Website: crate-barrel
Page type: newsletter-management
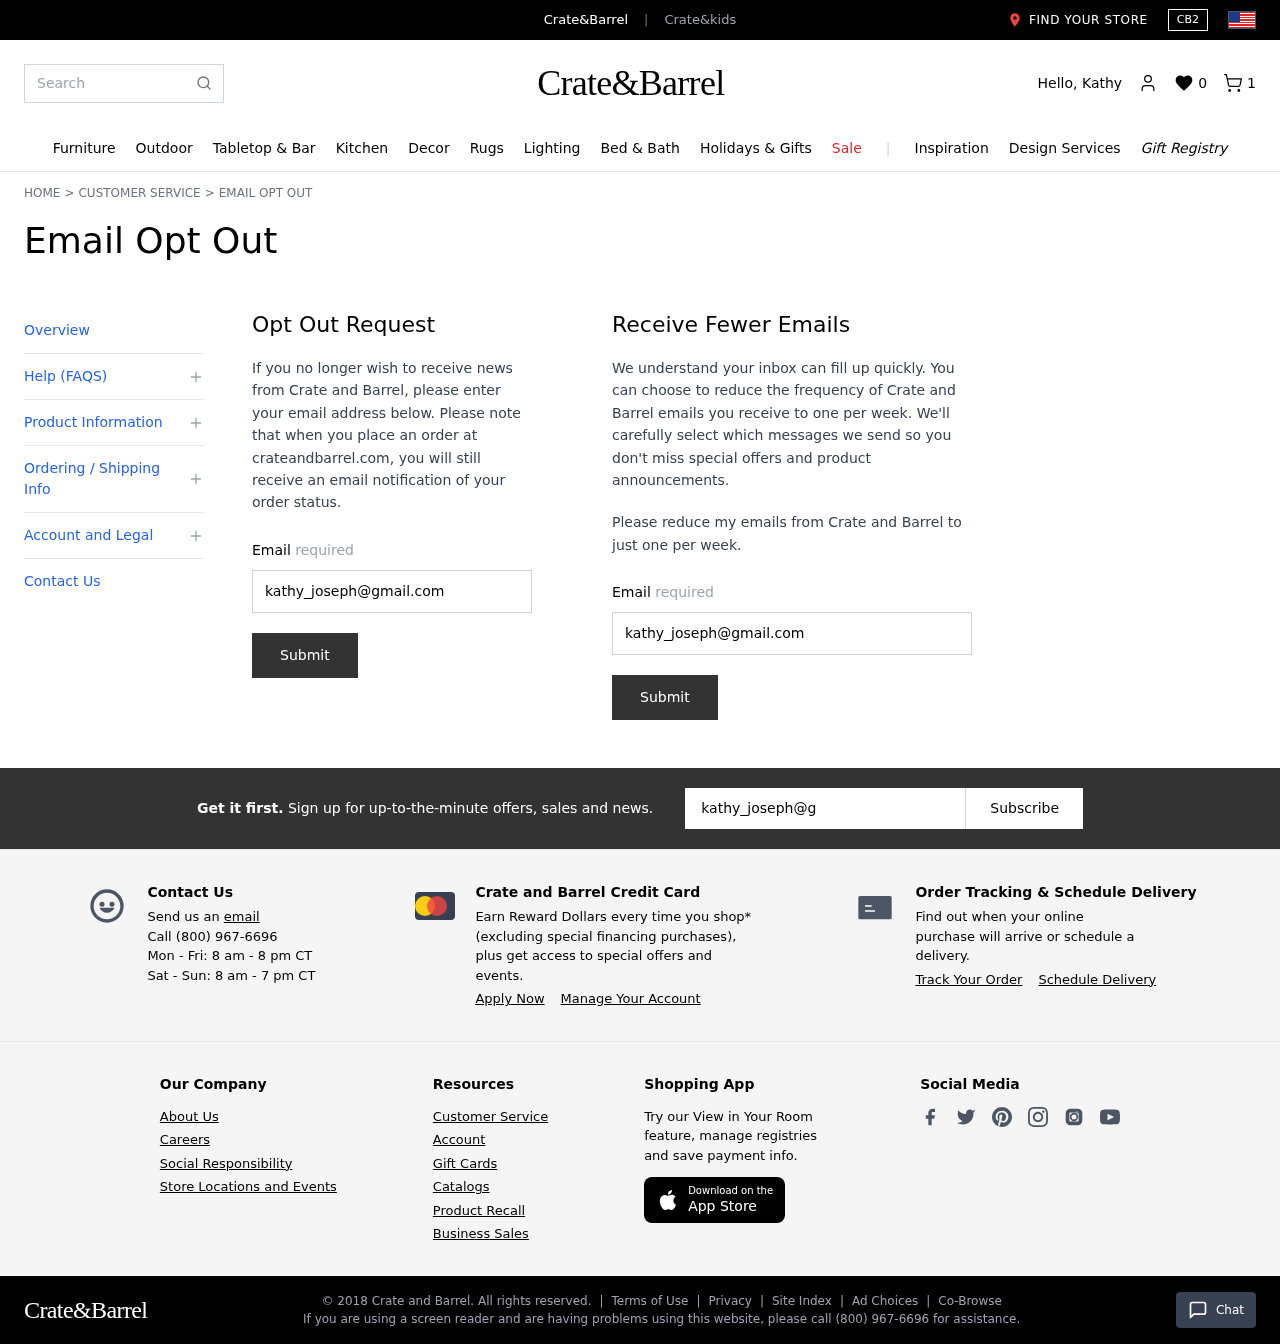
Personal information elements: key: PII_EMAIL
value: kathy_joseph@gmail.com
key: PII_EMAIL2
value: kathy_joseph@gmail.com
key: PII_EMAIL3
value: kathy_joseph@gmail.com
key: PII_FIRSTNAME
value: Kathy
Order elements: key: ORDER_NUM_ITEMS
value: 1
Search elements: key: HEADER_SEARCH
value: Search
Other elements: key: WISHLIST_COUNT
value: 0